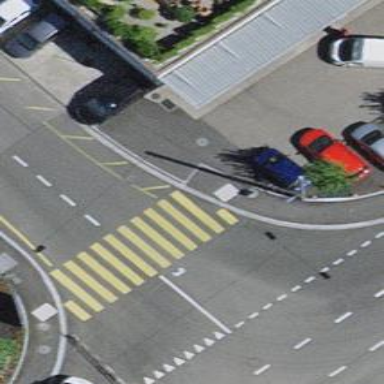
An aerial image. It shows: Zebra crossing on the road.